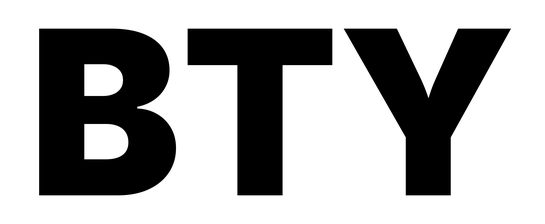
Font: Inter_Black